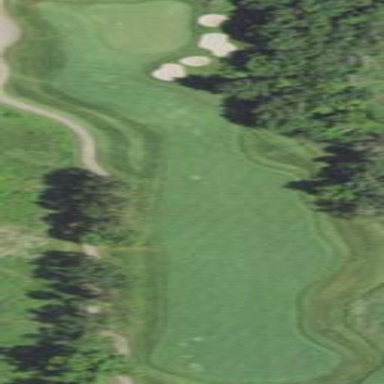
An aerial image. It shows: Grassy area designated as golf fairway.